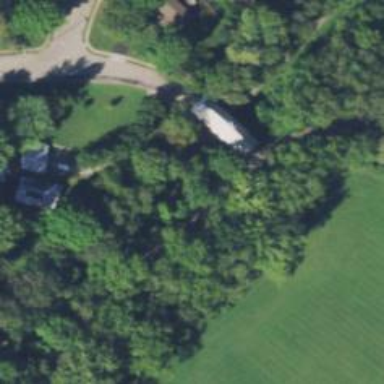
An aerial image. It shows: Covered bridge on unclassified road.